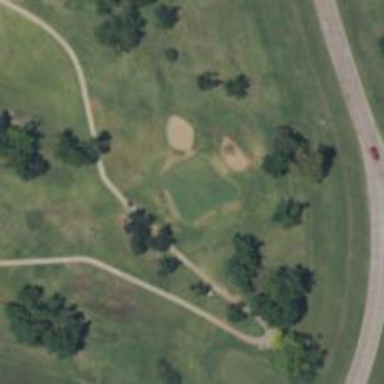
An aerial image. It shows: Golf hole.